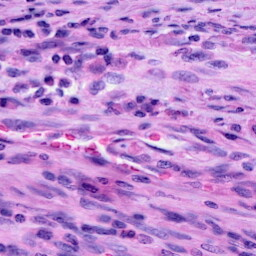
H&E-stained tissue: Cervix